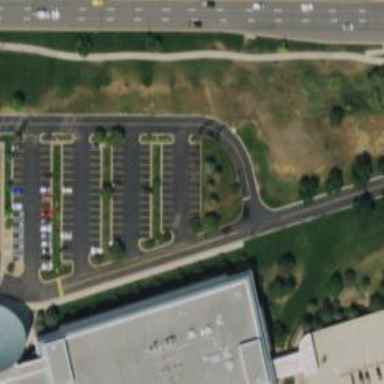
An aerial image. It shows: Parking space.